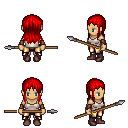
a pixel art fantasy rpg character, female body template, human, tanned skin, white pirate shirt, gold greaves, red unkempt hairstyle, leather bracers, maroon shoes, spear, four views (front, back, left, right), 2x2 character sprite sheet, small pixel art, hard edges, no anti-aliasing